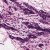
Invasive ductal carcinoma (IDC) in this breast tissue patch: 0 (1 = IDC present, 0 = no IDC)